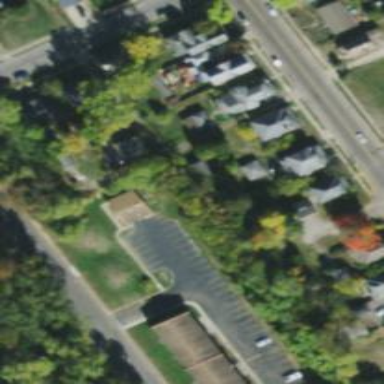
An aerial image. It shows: Alley classified as service road.